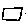
Label: square